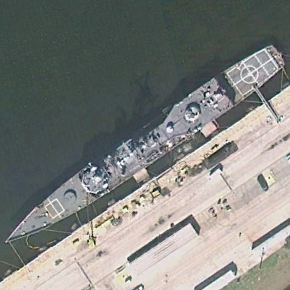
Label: Ticonderoga-class_cruiser